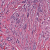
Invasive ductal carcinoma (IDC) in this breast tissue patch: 1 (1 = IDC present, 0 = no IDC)